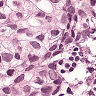
Metastatic tissue present: yes